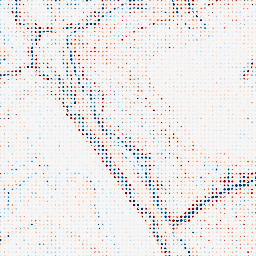
Category: edge_preserving
Decomposition family: bilateral
Decomposition parameters: d: 9
sigma_color: 150
sigma_space: 75
Upsampling method: sinc_blackman
Upsampling parameters: scale: 8
kernel_size: 4
Upsampling scale: 8